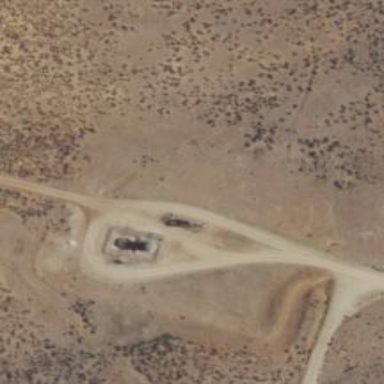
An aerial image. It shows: Storage tank with man-made structure.